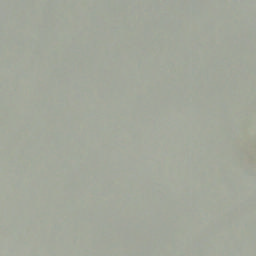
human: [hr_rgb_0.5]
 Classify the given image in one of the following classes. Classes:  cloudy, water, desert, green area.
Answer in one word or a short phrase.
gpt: cloudy